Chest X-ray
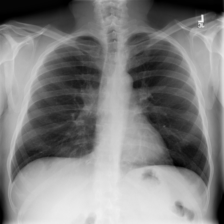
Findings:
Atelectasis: negative
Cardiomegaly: negative
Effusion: negative
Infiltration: negative
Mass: negative
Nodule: negative
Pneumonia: negative
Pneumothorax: negative
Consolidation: negative
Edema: negative
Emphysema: negative
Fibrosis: negative
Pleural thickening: negative
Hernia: negative